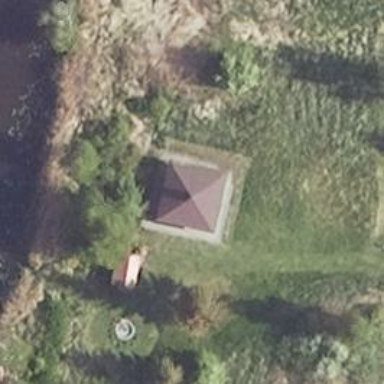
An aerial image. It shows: Picnic shelter designed for outdoor gatherings.